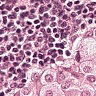
Metastatic tissue present: yes